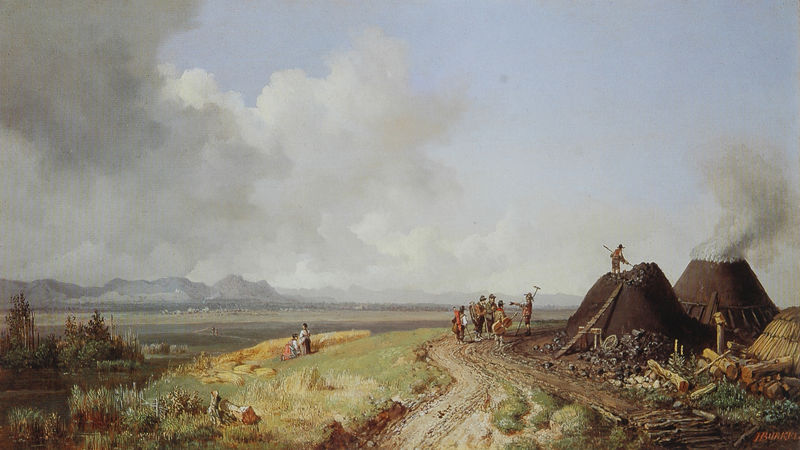
Titel: Gebirgslandschaft mit Kohlenmeiler (Musikanten sind auf dem Weg
Künstler: Heinrich Bürkel
Institution: (Privatbesitz)
Schlagwörter: baum, berg, blau, feuer, gemälde, gewitter, gruppe, himmel, mann, meer, wasser, weiß, wolken, bäume, fluss, frauen, gelb, grün, landschaft, menschen, mädchen, ocker, sand, see, stadt, teich, ufer, braun, femmes, frau, grau, hintergrund, holz, kleid, männer, orange, schwarz, strasse, stroh, gras, hund, rasen, weg, wiese, wolke, beige, band, stein, steine, instrument, signatur, öl, bach, erde, feld, felder, ferne, gräser, horizont, hügel, natur, schilf, weide, weite, busch, büsche, gebüsch, pfad, qualm, rauch, wege, land, realismus, familie, kind, gitarre, instrumente, kontrabass, musik, musiker, orchester, pflanzen, arbeit, bauern, kamin, kinder, weiher, cello, jungen, abhang, bäuerin, bäuerinnen, furchen, getreide, heu, korn, körbe, spuren, weizen, berge, gebirge, dorf, bergkette, vegetation, hütten, arbeiter, dampf, leiter, planken, stämme, treppe, unwetter, wetter, gris, homme, junge, bauer, village, knabe, brennen, kegel, kohle, blanc, musicien, flora, tracht, lac, moor, lichtspiel, wanderer, kapelle, fauna, landwirtschaft, menschengruppe, holzscheite, torf, rampe, femme, atelier, hirten, arbre, bois, ciel, nature, paysage, peinture, fleuve, wanderung, paysan, eau, montagnes, ville, montagne, pierre, enfants, paysans, campagne, champ, enfant, cheminée, dillis, nuage, nuages, arbres, spurrillen, tronc, violon, werkzeuge, foin, travail, köhler, chemin, geräte, stadtsilhouette, herbe, paille, colline, mine, feu, four, gens, courbet, korm, marais, forêt, musiciens, rivière, hommes, gelg, rencontre, gräse, holzkohle, klima, kohleberge, kohlebrenner, meiler, rasem, wolkenwand, dampfen, fumee, ouvriers, geste, artisanat, personnages, champs, route, personnes, gerätschaften, troncs, travaux, halden, ble, blés, lointain, instruments, ouvrier, marécage, plaine, lieter, vallée, agriculture, scie, coloreux, fleuve#, kohlehütten, violoncelle, moisson, moissons, terril, puit, torffeuer, ackergeräte, industrie, panorama, instrument de musique, charbon, voyageur, travailleur, minerai, bûche, sentier, marai, recolte, voyageurs, scène de vie, tas, scouts, herbe\, scout, violons, artisan, misson, chemion, moussin, mousson, chenal, 19e siècle, fours